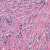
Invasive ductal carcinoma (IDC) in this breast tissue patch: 1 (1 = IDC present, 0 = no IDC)